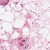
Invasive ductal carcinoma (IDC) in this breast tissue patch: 0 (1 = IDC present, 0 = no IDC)